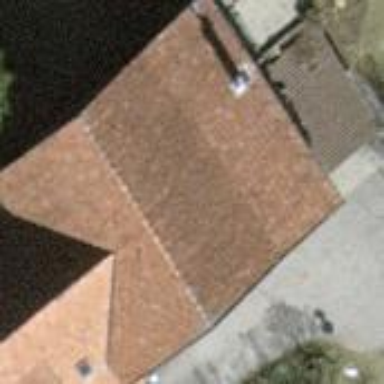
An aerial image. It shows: Simple house.